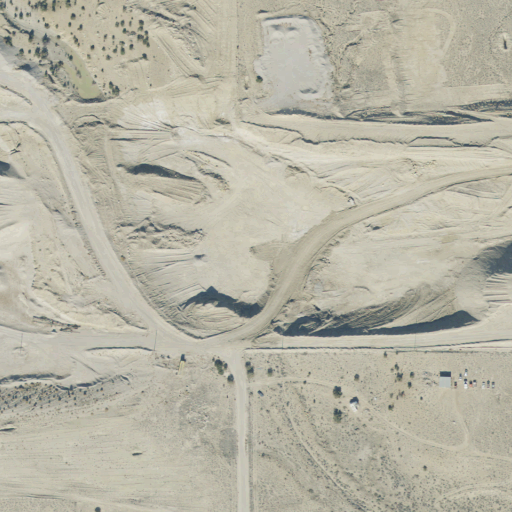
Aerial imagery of valley in Utah named Indian Hollow containing shrub and open development